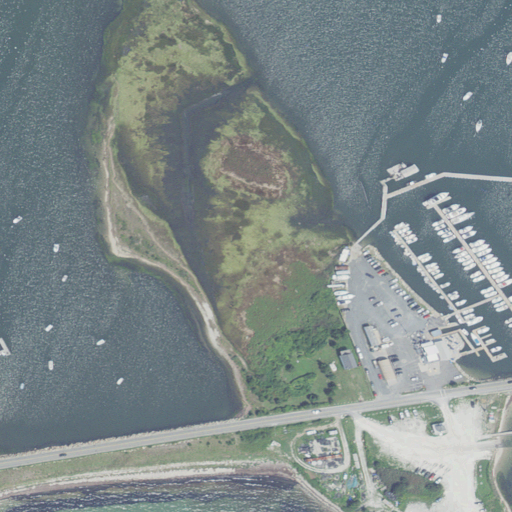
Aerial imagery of island in Massachusetts named Long Island containing open water, herbaceous wetlands, barren land, high intensity development, medium intensity development, and low intensity development